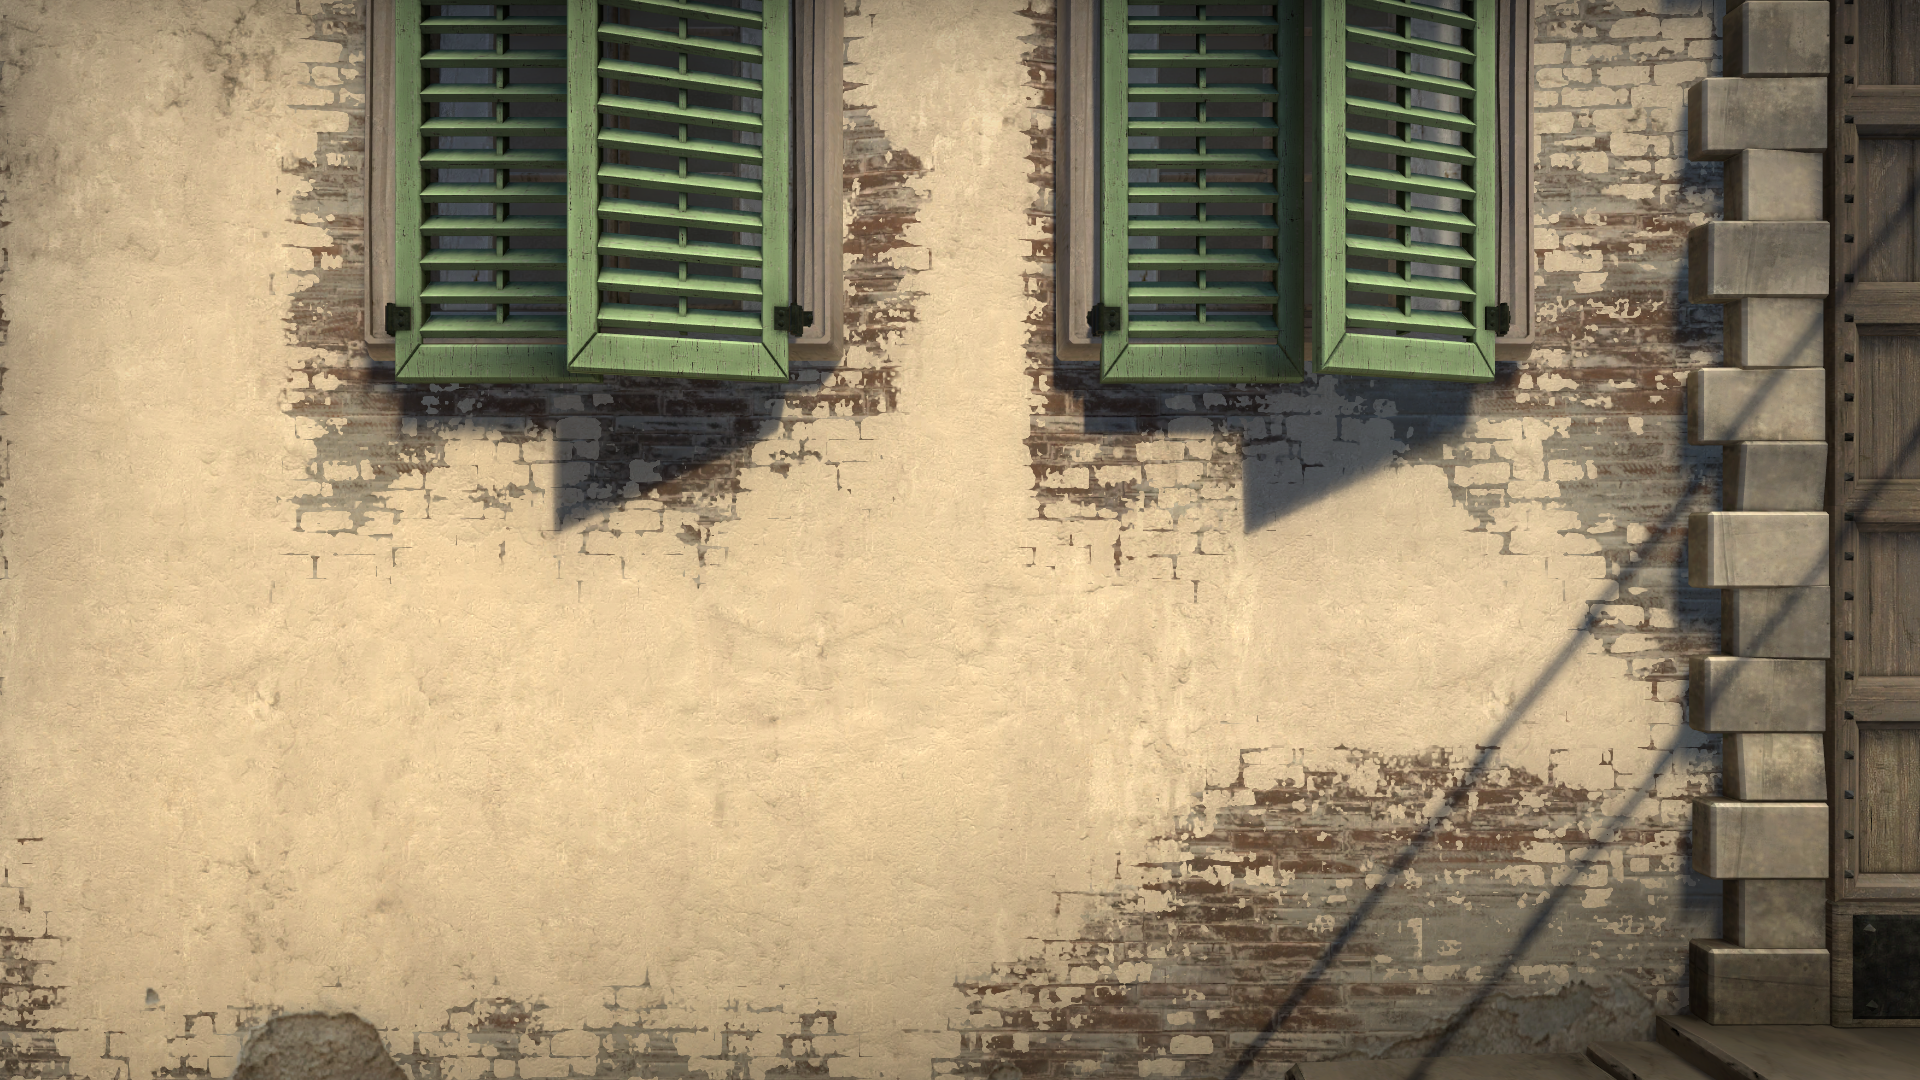
Map: de_inferno